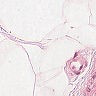
Metastatic tissue present: no